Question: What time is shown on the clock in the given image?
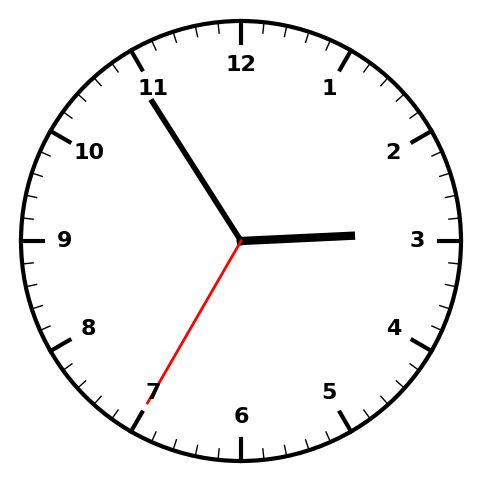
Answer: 02:54:35